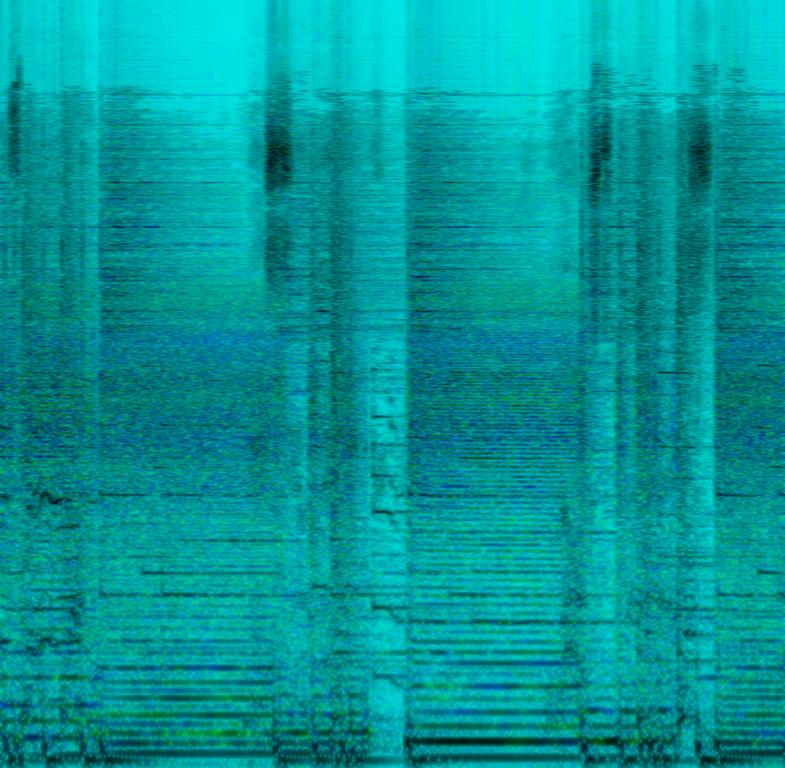
The low quality recording features a metal song that consists of wide aggressive, distorted electric guitars, distorted bass, clean electric guitar solo melody, energetic crash cymbals, punchy snare, double pedal kick and throaty male vocal talking and screaming over it. There are some energetic snare rolls that serve as a breakbeat and transition to the next section. It sounds energetic, aggressive and manic. Putting the vocal so low in the mix, makes it a low quality sound.